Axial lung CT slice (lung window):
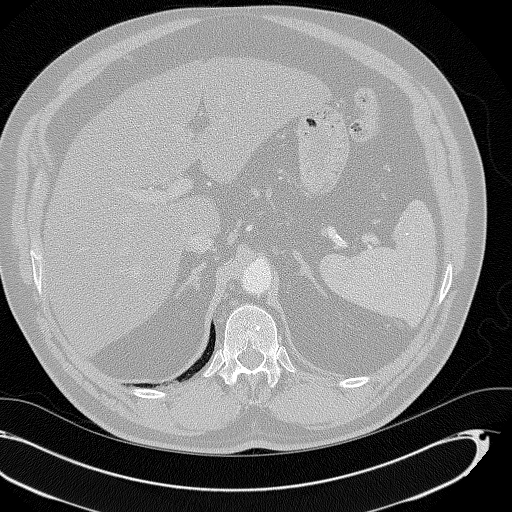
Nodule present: no